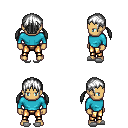
a pixel art fantasy rpg character, male body template, human, tanned skin, teal long-sleeve shirt, gold greaves, white twin-tailed hairstyle, white slippers, four views (front, back, left, right), 2x2 character sprite sheet, small pixel art, hard edges, no anti-aliasing